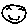
Label: smiley face